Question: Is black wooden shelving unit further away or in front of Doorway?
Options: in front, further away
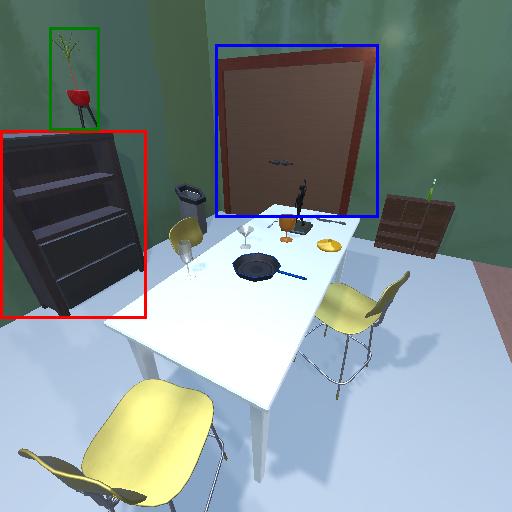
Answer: in front